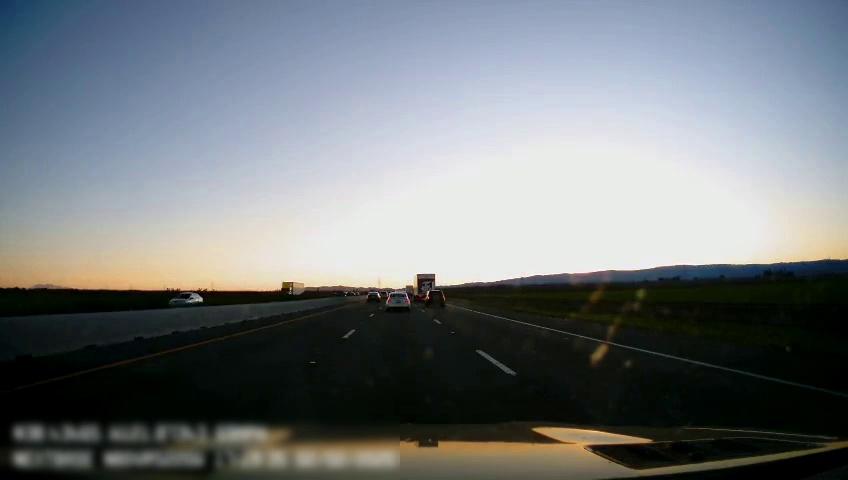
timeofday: Dusk/Dawn/Twilight
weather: Sunny
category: Drivable Space
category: Vehicles | Truck
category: Vehicles | Car
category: Vehicles | Truck
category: Vehicles | Truck
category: Vehicles | SUV
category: Vehicles | Car
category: Vehicles | Car
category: Lanes | Current Lane
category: Lanes | Alternate Lane
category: Lanes | Alternate Lane
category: Lanes | Alternate Lane